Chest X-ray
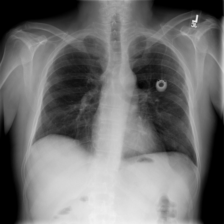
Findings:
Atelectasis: negative
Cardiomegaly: negative
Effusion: negative
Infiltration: negative
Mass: negative
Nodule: negative
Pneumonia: negative
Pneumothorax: negative
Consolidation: negative
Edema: negative
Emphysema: negative
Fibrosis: negative
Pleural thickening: negative
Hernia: negative